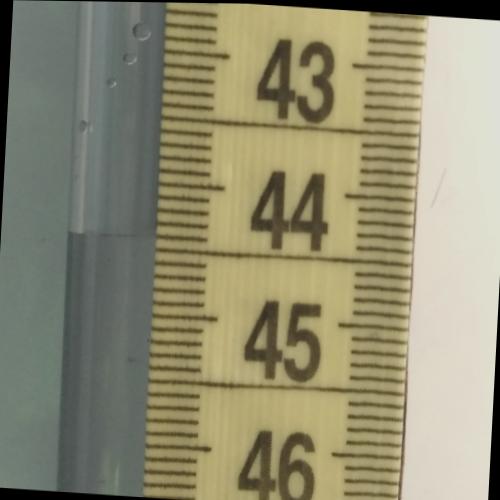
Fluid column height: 44.4 cm